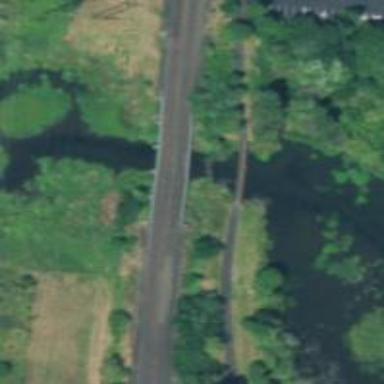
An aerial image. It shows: Path leading to bridge.